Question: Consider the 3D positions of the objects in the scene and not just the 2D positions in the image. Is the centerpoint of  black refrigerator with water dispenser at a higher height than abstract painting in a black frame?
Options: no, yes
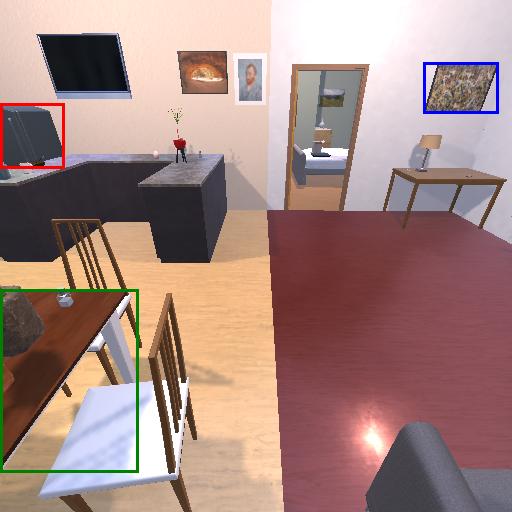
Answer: no